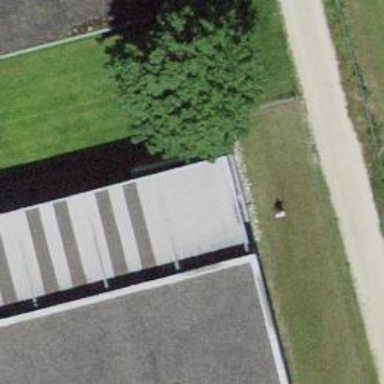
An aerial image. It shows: Garage.